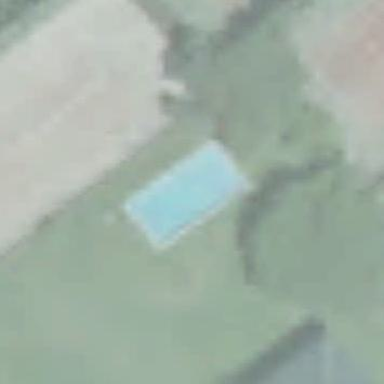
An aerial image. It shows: Swimming pool located in leisure land.